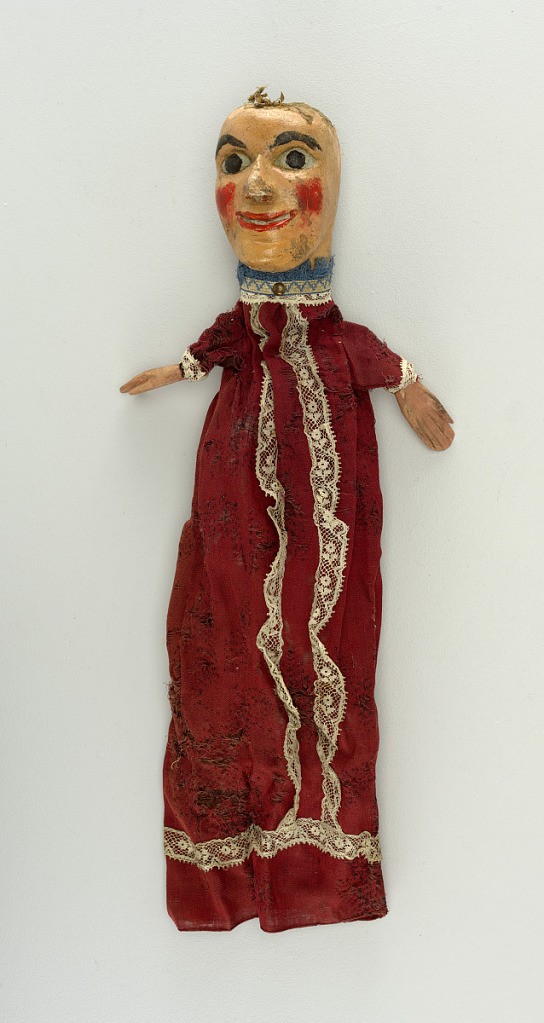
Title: Puppet
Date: late 19th century
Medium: Painted wood, cotton, other materials
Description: Wide-eyed face with red cheeks. Figure dressed in red and white lace, blue fringe at the neck. Remains of crepe hair.